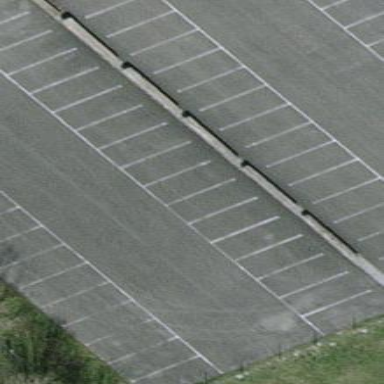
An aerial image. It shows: Parking area with surface.